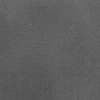
Atmospheric dust classification: dusty